Question: I've a main project that depends on other Library projects that use external JARS (that are also used in the main project).
Now with ADT17 I have removed from the main project the external libraries that are also used in library projects, because they are automatically inherited from new AD17 (from library projects).
Until here all works correctly. The problem is when I want to create a Test project for the main project. What I do is mark all externals jars and android dependencies as exportable to be inherited in the test project.
But the problem is that Android dependencies although they are market as exportable aren't inherited from the test project and when I run it I get some Link of class X not found... make sure it's in the apk.
I attach an image to make it more clear:

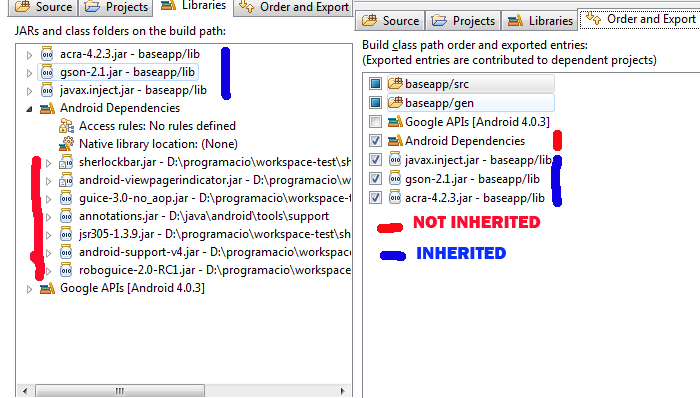
Answer: It seems that it was a bug in ADT17 with test projects that depend on external libraries.
Today I've updated to ADT18 and it works correctly without having any lib defined in test project.